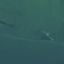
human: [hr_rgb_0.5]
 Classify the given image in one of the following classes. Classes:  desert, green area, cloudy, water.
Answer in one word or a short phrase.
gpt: water